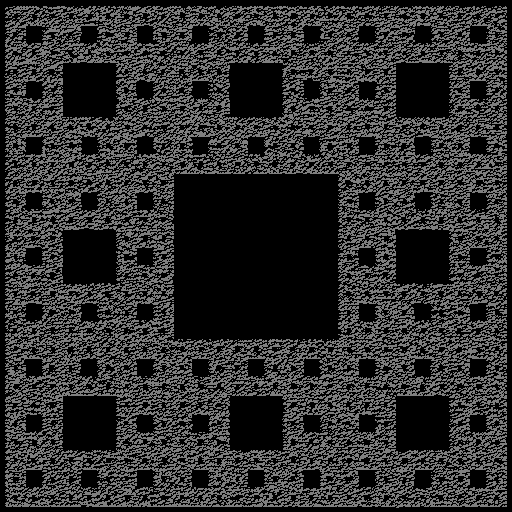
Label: sierpinski_carpet